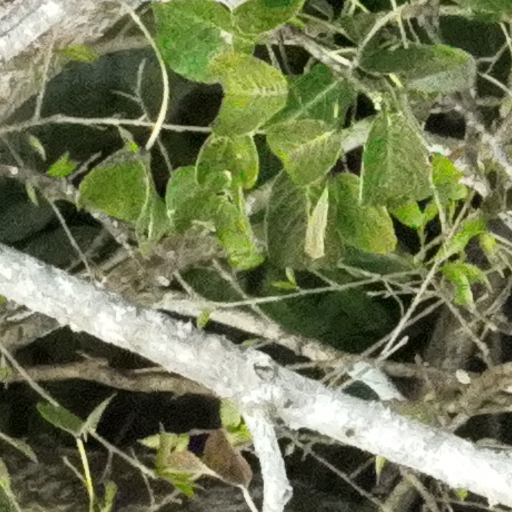
Species: Hura crepitans
GBIF accepted scientific name: Hura crepitans
Crown area (m\u00b2): 298.132